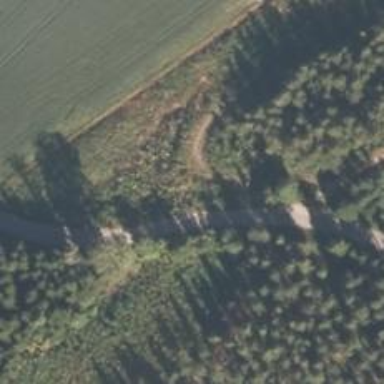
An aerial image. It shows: Path.